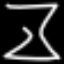
Label: hourglass